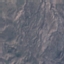
Label: HerbaceousVegetation